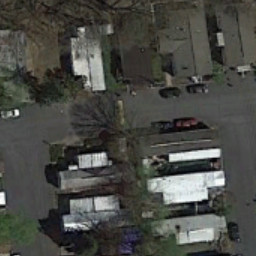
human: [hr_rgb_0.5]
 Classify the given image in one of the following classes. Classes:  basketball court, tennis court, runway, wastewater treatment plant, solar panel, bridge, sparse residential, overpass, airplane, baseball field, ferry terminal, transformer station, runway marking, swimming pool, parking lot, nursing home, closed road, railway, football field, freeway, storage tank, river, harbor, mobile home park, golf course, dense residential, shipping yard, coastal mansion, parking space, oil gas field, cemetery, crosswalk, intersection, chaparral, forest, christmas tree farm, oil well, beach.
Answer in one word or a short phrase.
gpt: mobile home park